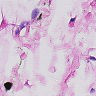
Metastatic tissue present: no